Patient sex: M
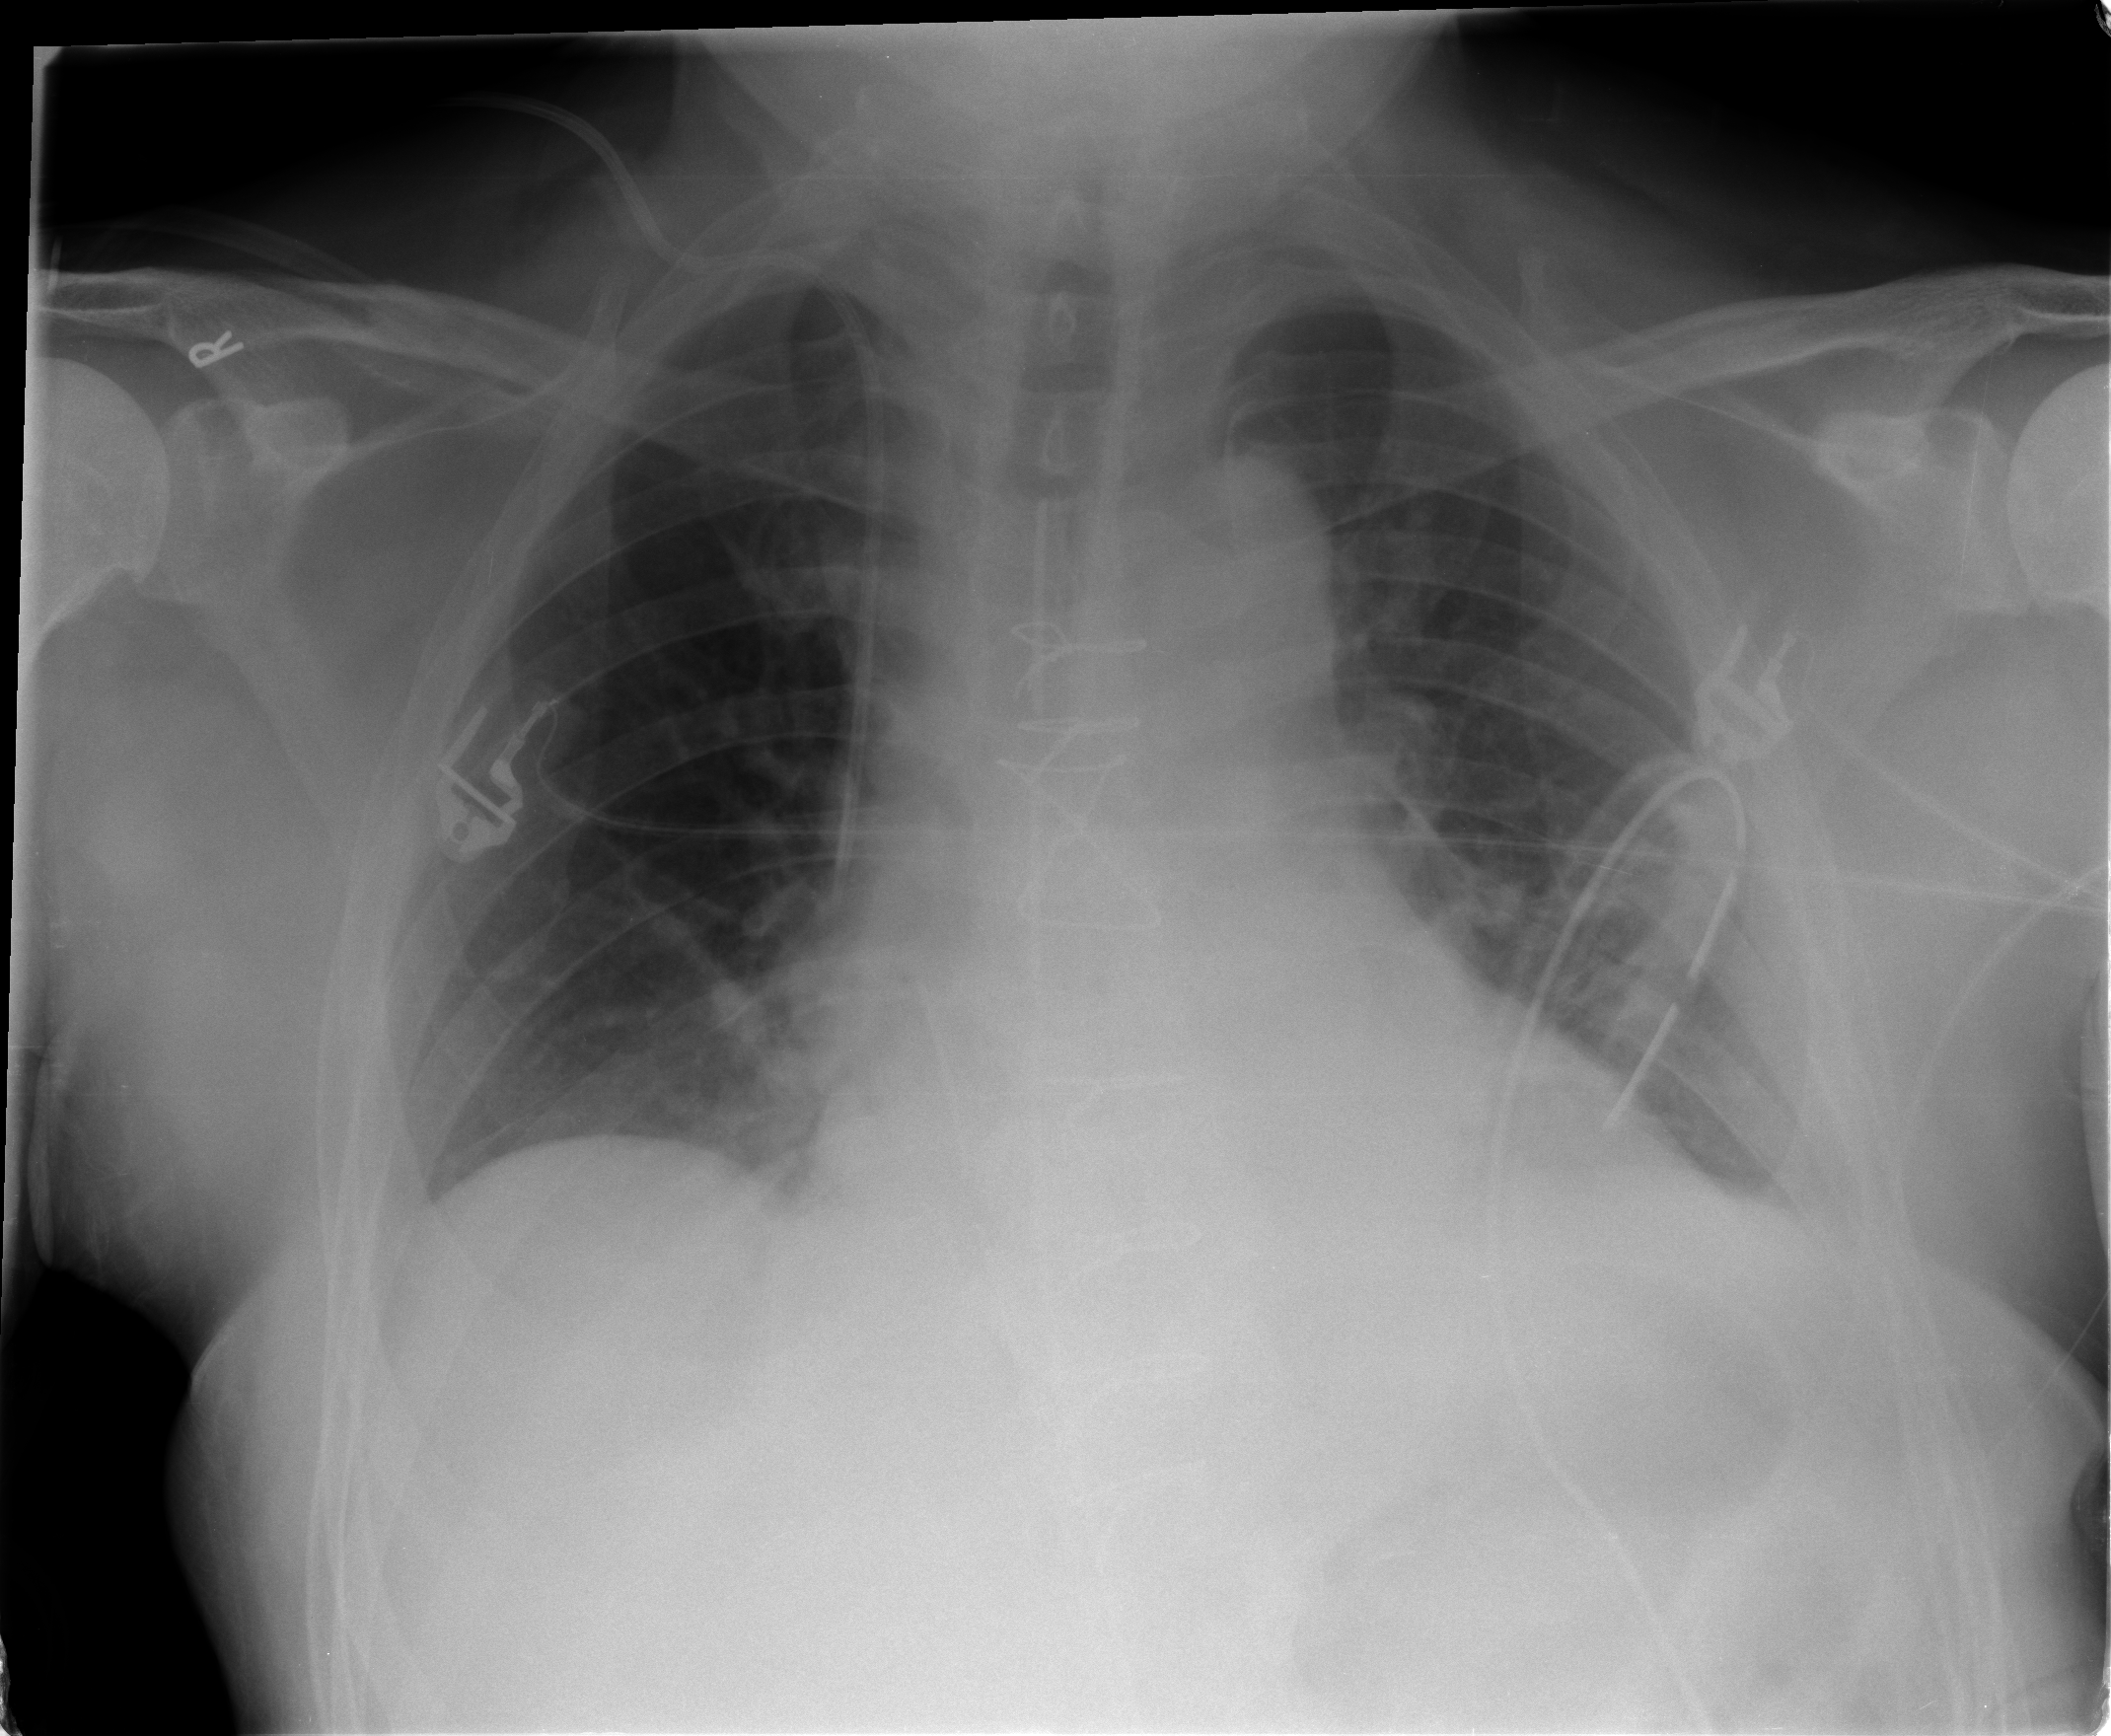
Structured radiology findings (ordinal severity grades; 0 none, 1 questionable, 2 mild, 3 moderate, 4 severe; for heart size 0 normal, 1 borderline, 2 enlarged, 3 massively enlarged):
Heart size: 2
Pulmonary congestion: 0
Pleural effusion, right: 0
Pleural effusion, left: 2
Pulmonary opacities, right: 0
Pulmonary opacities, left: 0
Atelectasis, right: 1
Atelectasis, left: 2